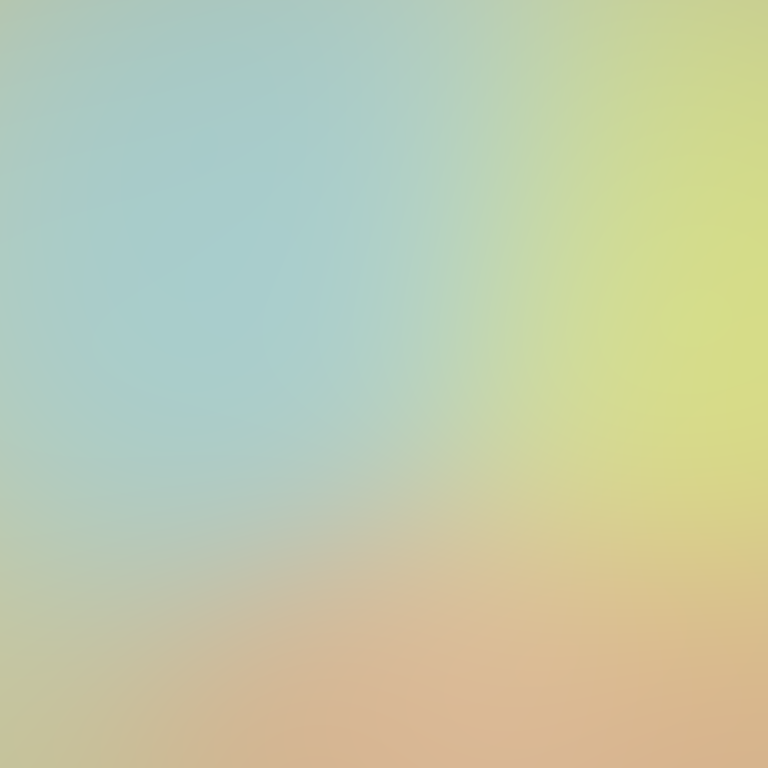
Abstract light effect, smooth gradient from soft teal to gentle yellow, calm atmosphere, diffuse light, no room, no furniture, no objects.